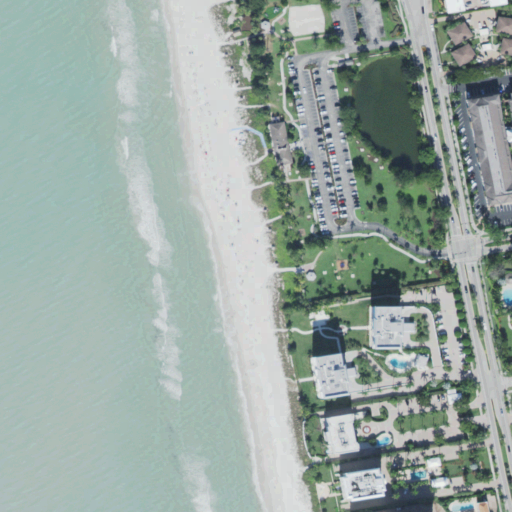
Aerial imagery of beach in Florida named Lowdermilk park containing open water, medium intensity development, high intensity development, low intensity development, barren land, and open development